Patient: sex M, age 75
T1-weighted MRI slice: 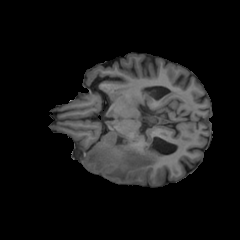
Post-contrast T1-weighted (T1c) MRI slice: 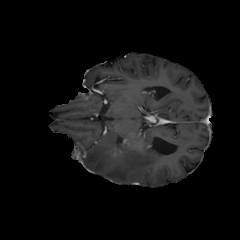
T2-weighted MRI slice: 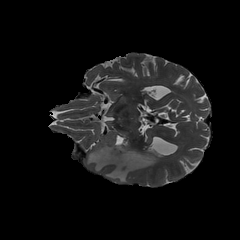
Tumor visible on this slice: yes
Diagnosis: Glioblastoma, IDH-wildtype
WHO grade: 4